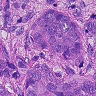
Metastatic tissue present: yes